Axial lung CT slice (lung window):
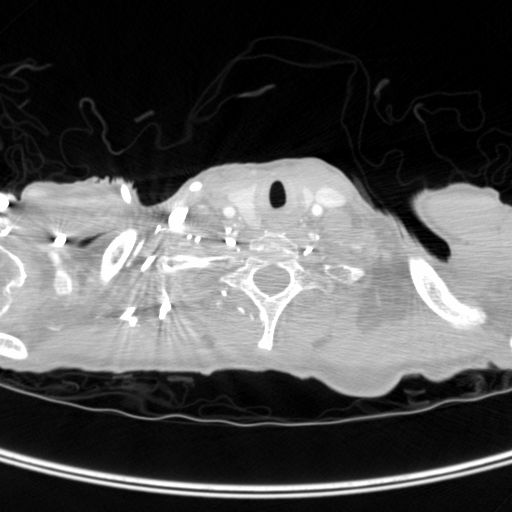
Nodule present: no